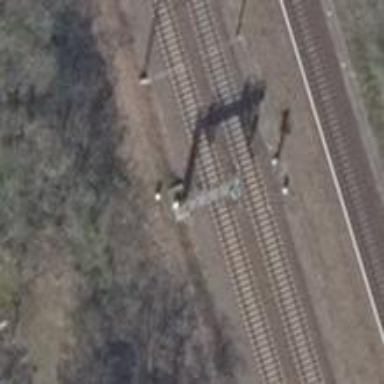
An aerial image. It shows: Light signal at railway crossing.